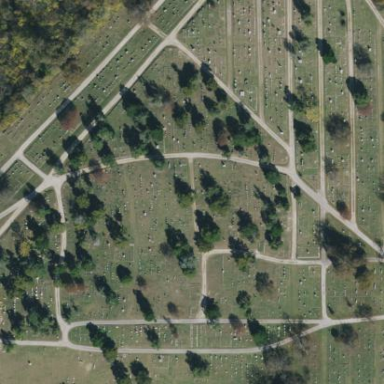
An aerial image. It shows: Cemetery.